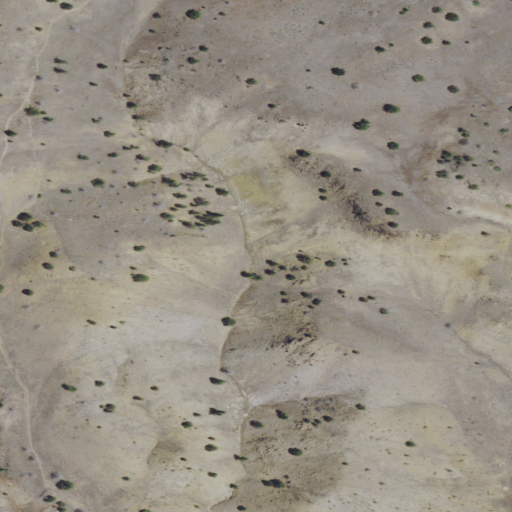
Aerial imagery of ridge(s) in Oregon named Black Spur containing only grassland